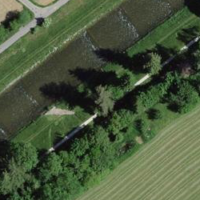
EUNIS habitat code: 25
Species observed at this site:
Tanacetum vulgare